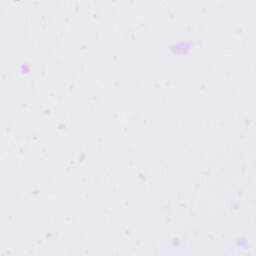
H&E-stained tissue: Tonsil